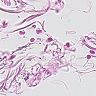
Metastatic tissue present: no